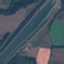
Label: River